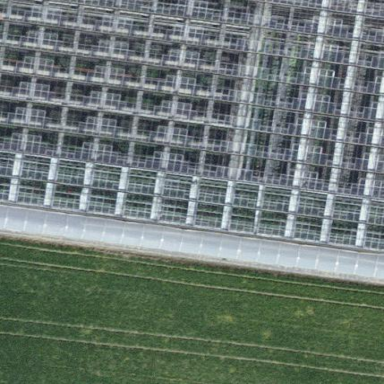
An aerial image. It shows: Greenhouse used for horticulture.